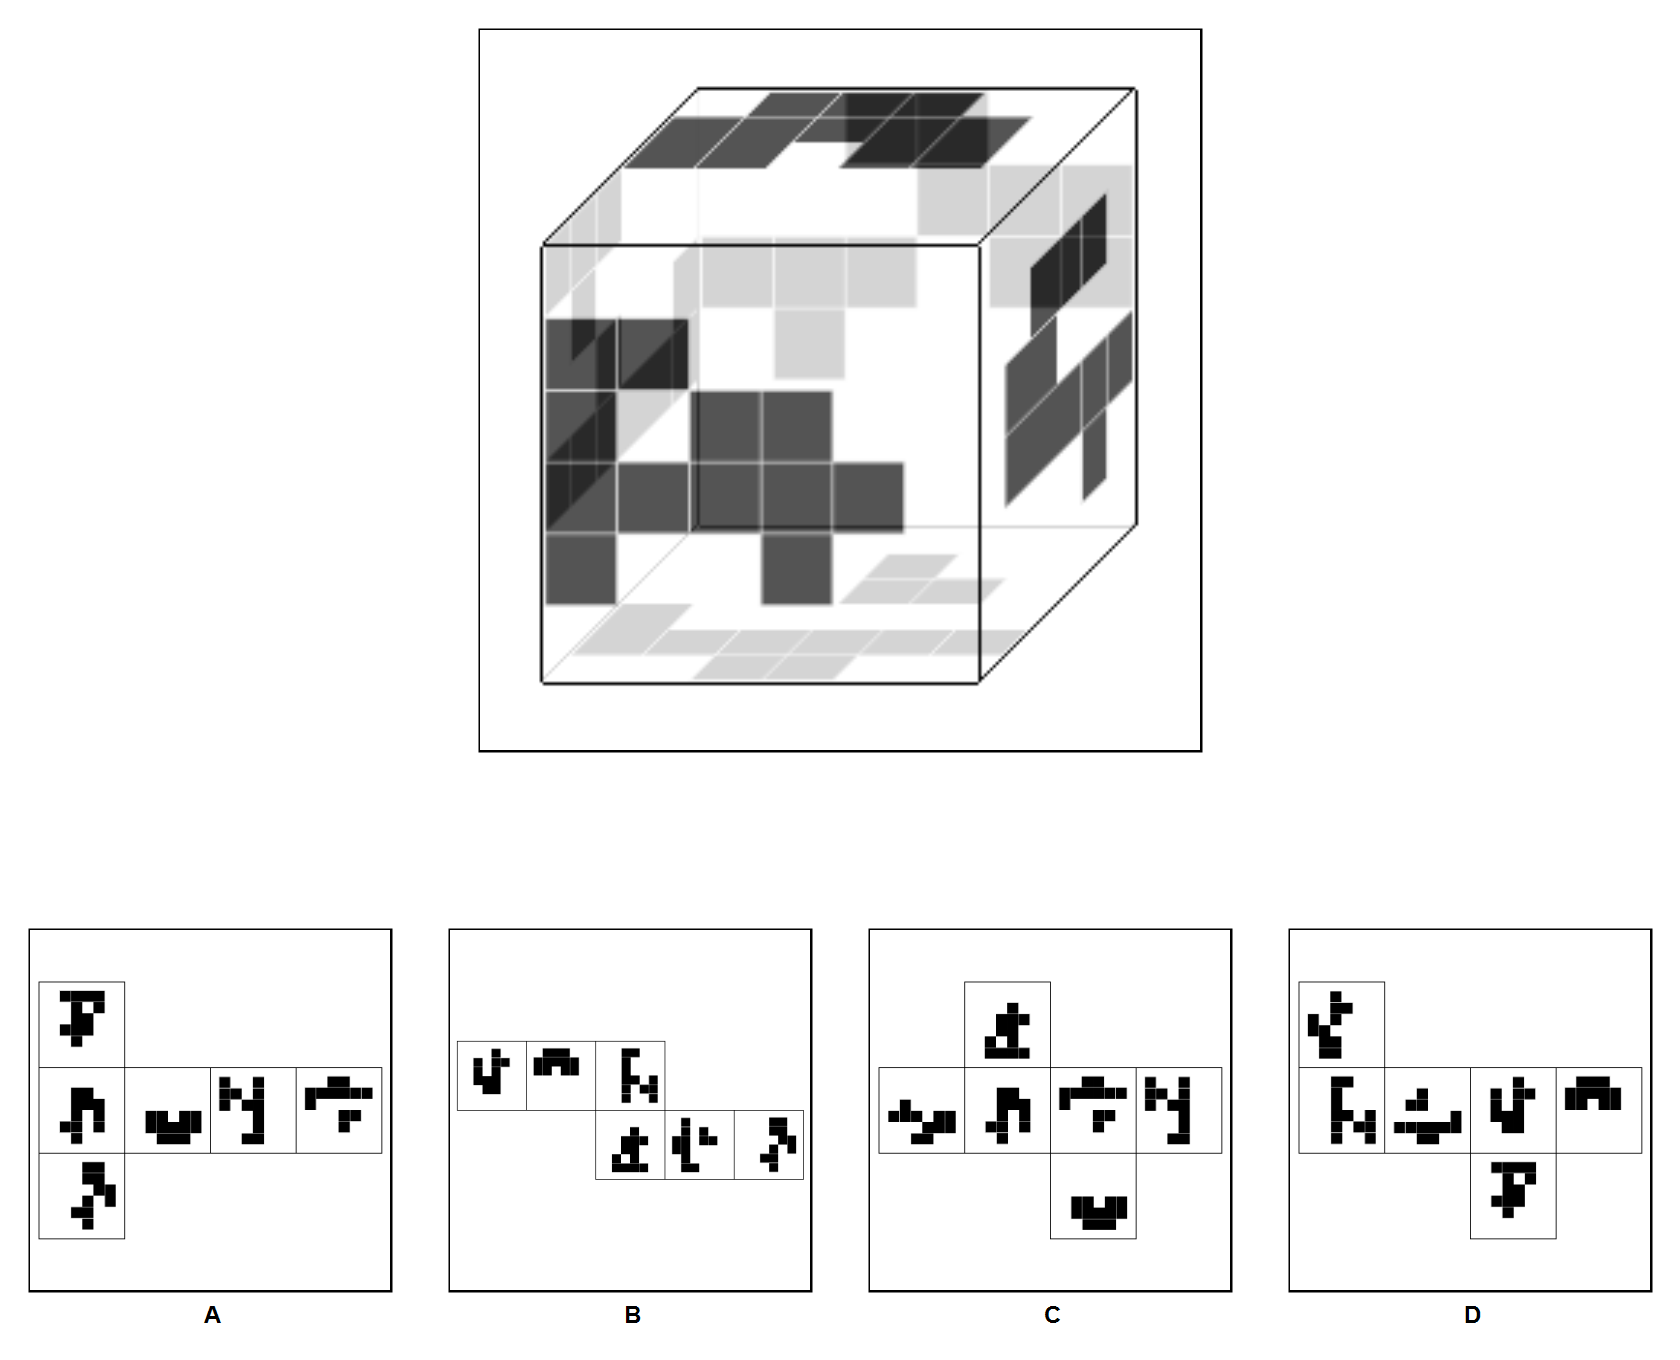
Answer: A